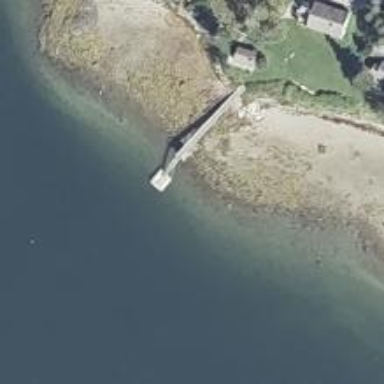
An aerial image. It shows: Man-made pier.